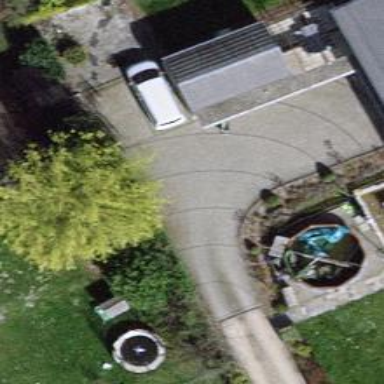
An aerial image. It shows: Driveway.